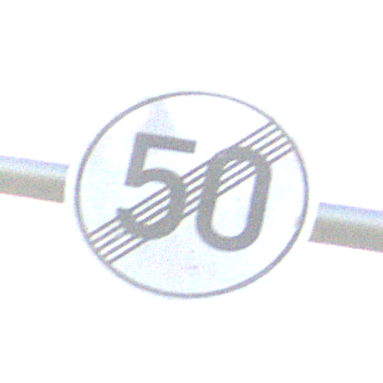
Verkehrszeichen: EndeGeschwindigkeit50
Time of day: SunriseSunset
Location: Outdoor (Nature)
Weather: PartlyCloudy
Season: Summer
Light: Natural